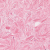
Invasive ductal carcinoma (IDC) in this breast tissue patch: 0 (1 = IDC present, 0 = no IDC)